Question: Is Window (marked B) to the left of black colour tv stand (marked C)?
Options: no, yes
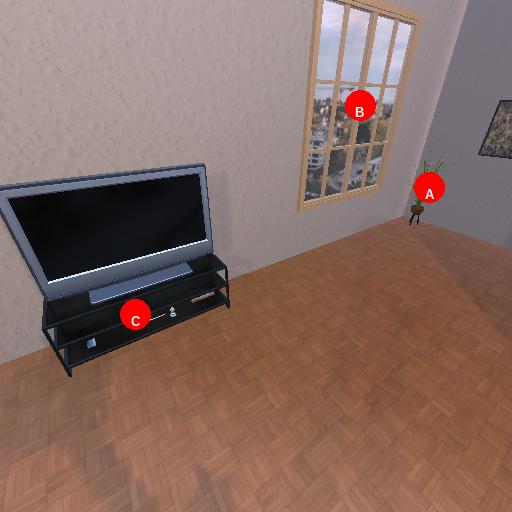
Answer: no